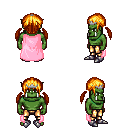
a pixel art fantasy rpg character, male body template, orc, green skin, pink cape, gold greaves, light blonde twin-tailed hairstyle, silver tiara, metal boots, four views (front, back, left, right), 2x2 character sprite sheet, small pixel art, hard edges, no anti-aliasing